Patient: sex M, age 64
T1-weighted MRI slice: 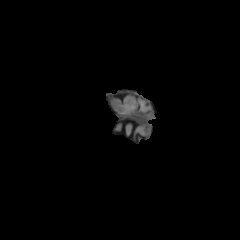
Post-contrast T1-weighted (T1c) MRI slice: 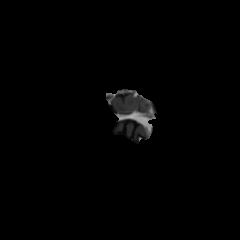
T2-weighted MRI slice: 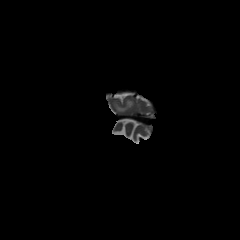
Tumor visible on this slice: yes
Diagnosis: Glioblastoma, IDH-wildtype
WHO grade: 4